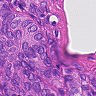
Metastatic tissue present: yes